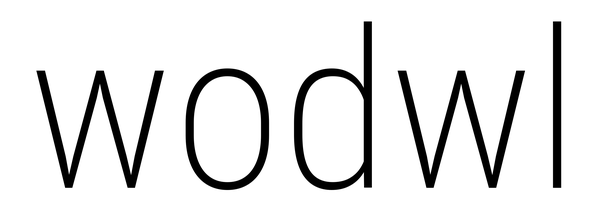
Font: Roboto_Condensed_ExtraLight